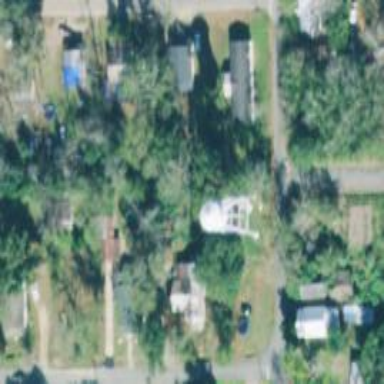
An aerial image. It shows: Water tower that is man-made.